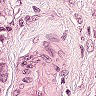
Metastatic tissue present: yes